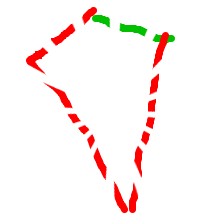
Shape: kite